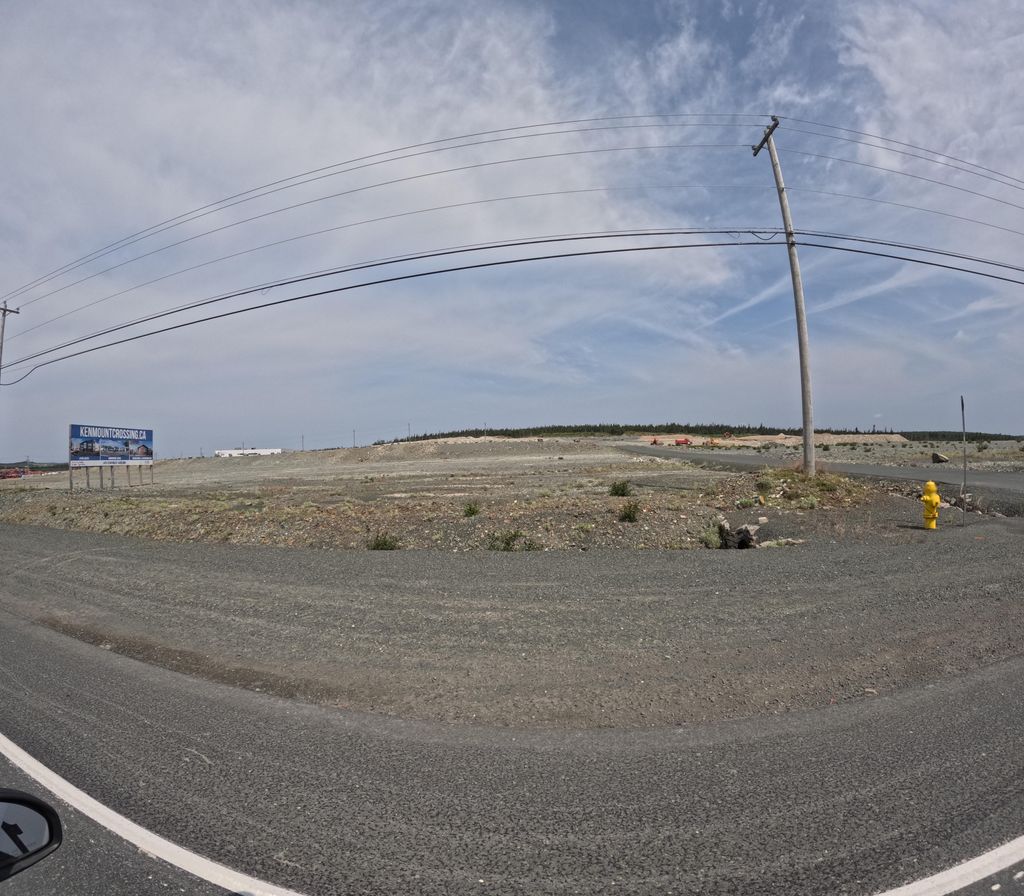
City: st_johns